Question: How to draw outline text on 'QImage' with word wrap, alignment etc.?
I tried 'QPainterPath::addText()' method, but it does not support word wrap and alignment.
This is how I draw text now:
'''
path.addText(rect.bottomLeft(), font, text);
p.strokePath(path, pen);
p.drawText(rect, flag, text);
'''
where
- 'p''QPainter'- 'rect'- 'flag''Qt::AlignRight''Qt::TextWordWrap'
but it looks like this

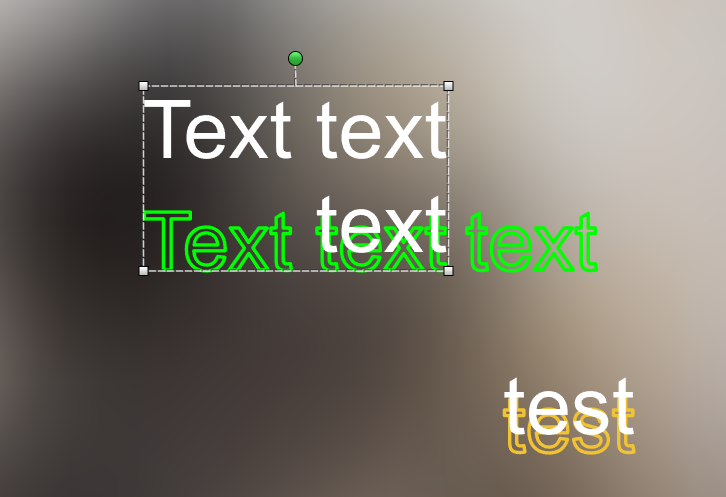
Answer: I found this solution: I draw the text in the buffer (using QPainter.drawText), calculate the SDF, and make outline.
<URL>
<URL>